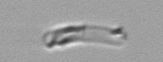
Label: Guinardia_striata